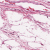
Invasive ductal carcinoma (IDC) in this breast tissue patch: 0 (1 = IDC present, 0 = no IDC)